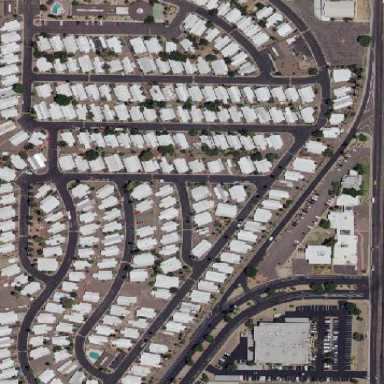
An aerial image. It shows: Residential area known as trailer park.